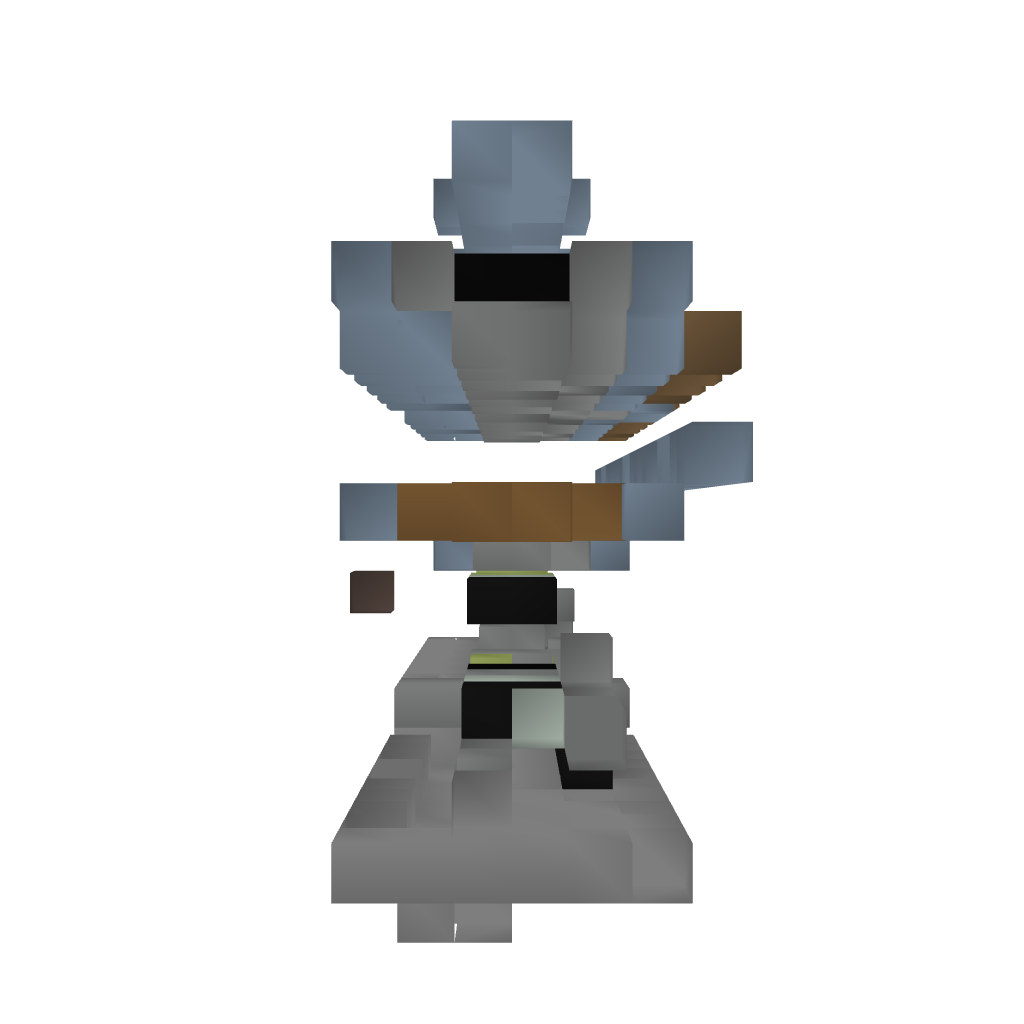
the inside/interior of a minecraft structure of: Castle Module - Entrance (button)